Field crop: tomato
Growth stage: 2
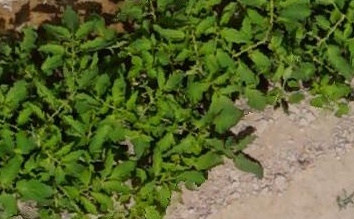
Species: tomato